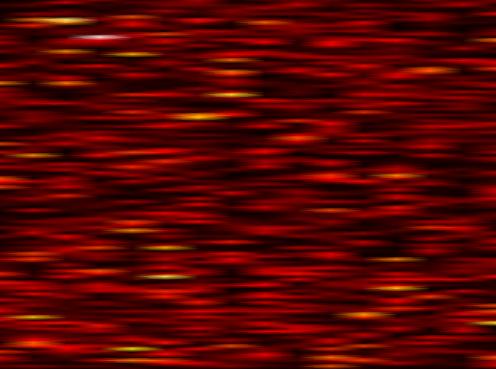
Label: WOLA